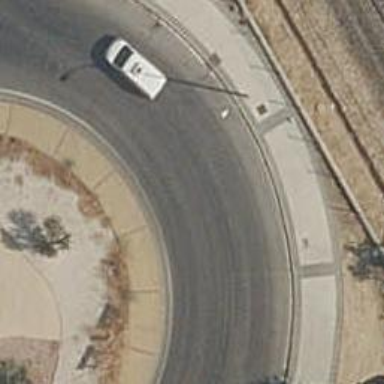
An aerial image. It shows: Residential road that intersects with roundabout.